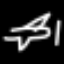
Label: airplane